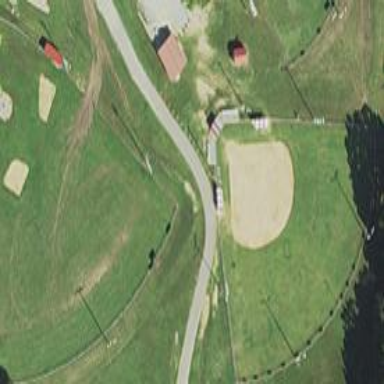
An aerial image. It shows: Baseball pitch for leisure land.